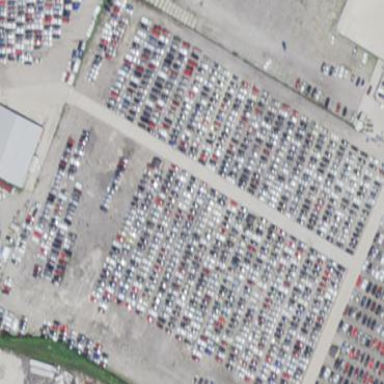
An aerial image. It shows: Scrap yard situated in industrial area.